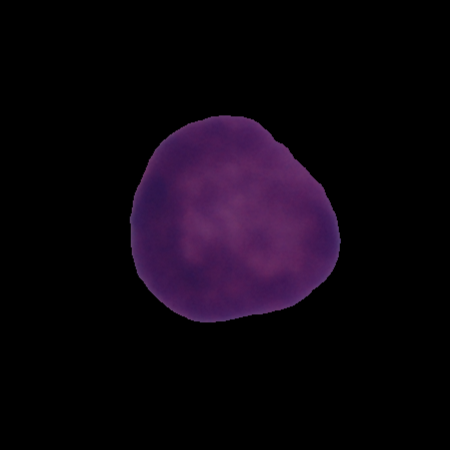
Label: cancer